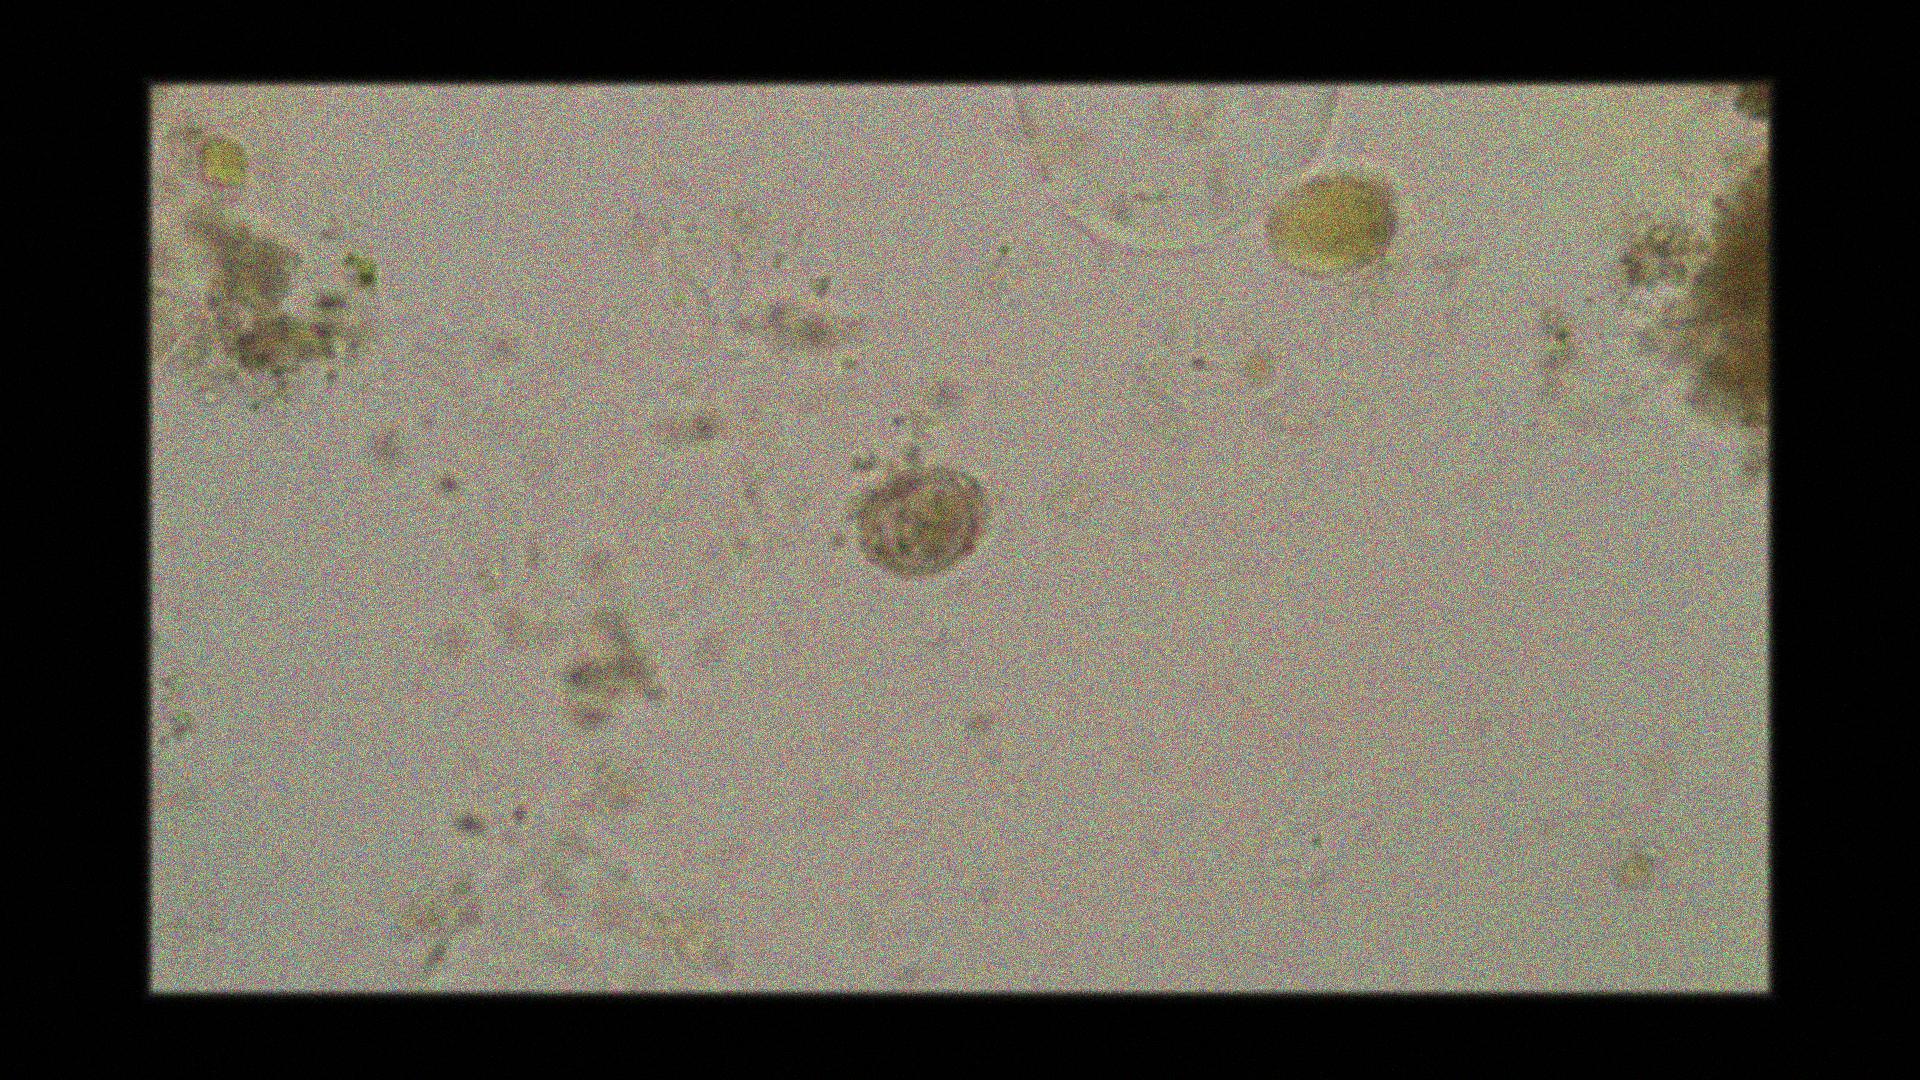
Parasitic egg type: Hymenolepis nana